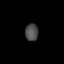
Tissue: skin
Cell type: Fibroblasts
Senescence score: 0.7843
Nuclear area (px): 217
Mean DAPI intensity: 77.074